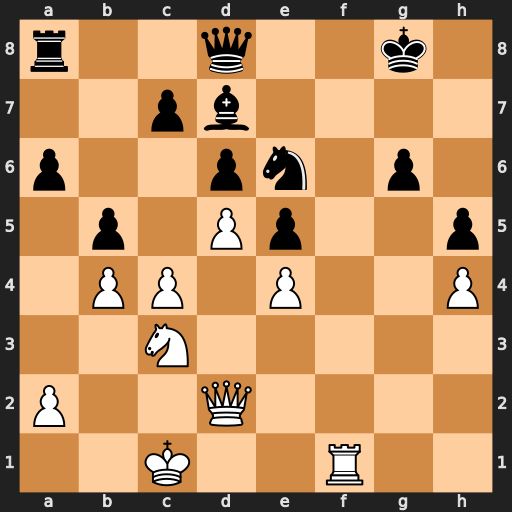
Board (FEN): r2q2k1/2pb4/p2pn1p1/1p1Pp2p/1PP1P2P/2N5/P2Q4/2K2R2
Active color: w
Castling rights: -
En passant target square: -
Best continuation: dxe6 Bxe6 Qh6 Bf7 Nd5